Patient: sex M, age 52
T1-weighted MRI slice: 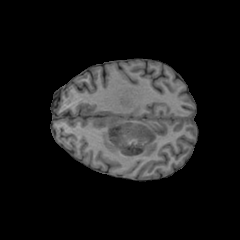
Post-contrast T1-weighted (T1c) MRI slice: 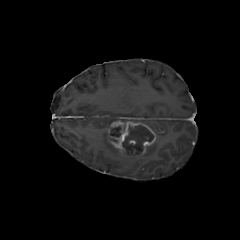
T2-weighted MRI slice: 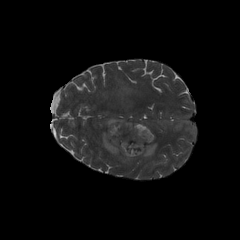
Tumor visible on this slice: yes
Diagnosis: Glioblastoma, IDH-wildtype
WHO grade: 4